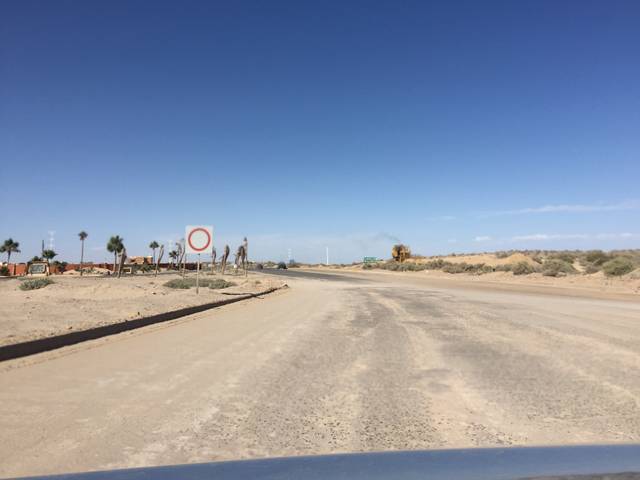
Region: Mexico
Coordinates: 31.306, -113.518